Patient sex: M
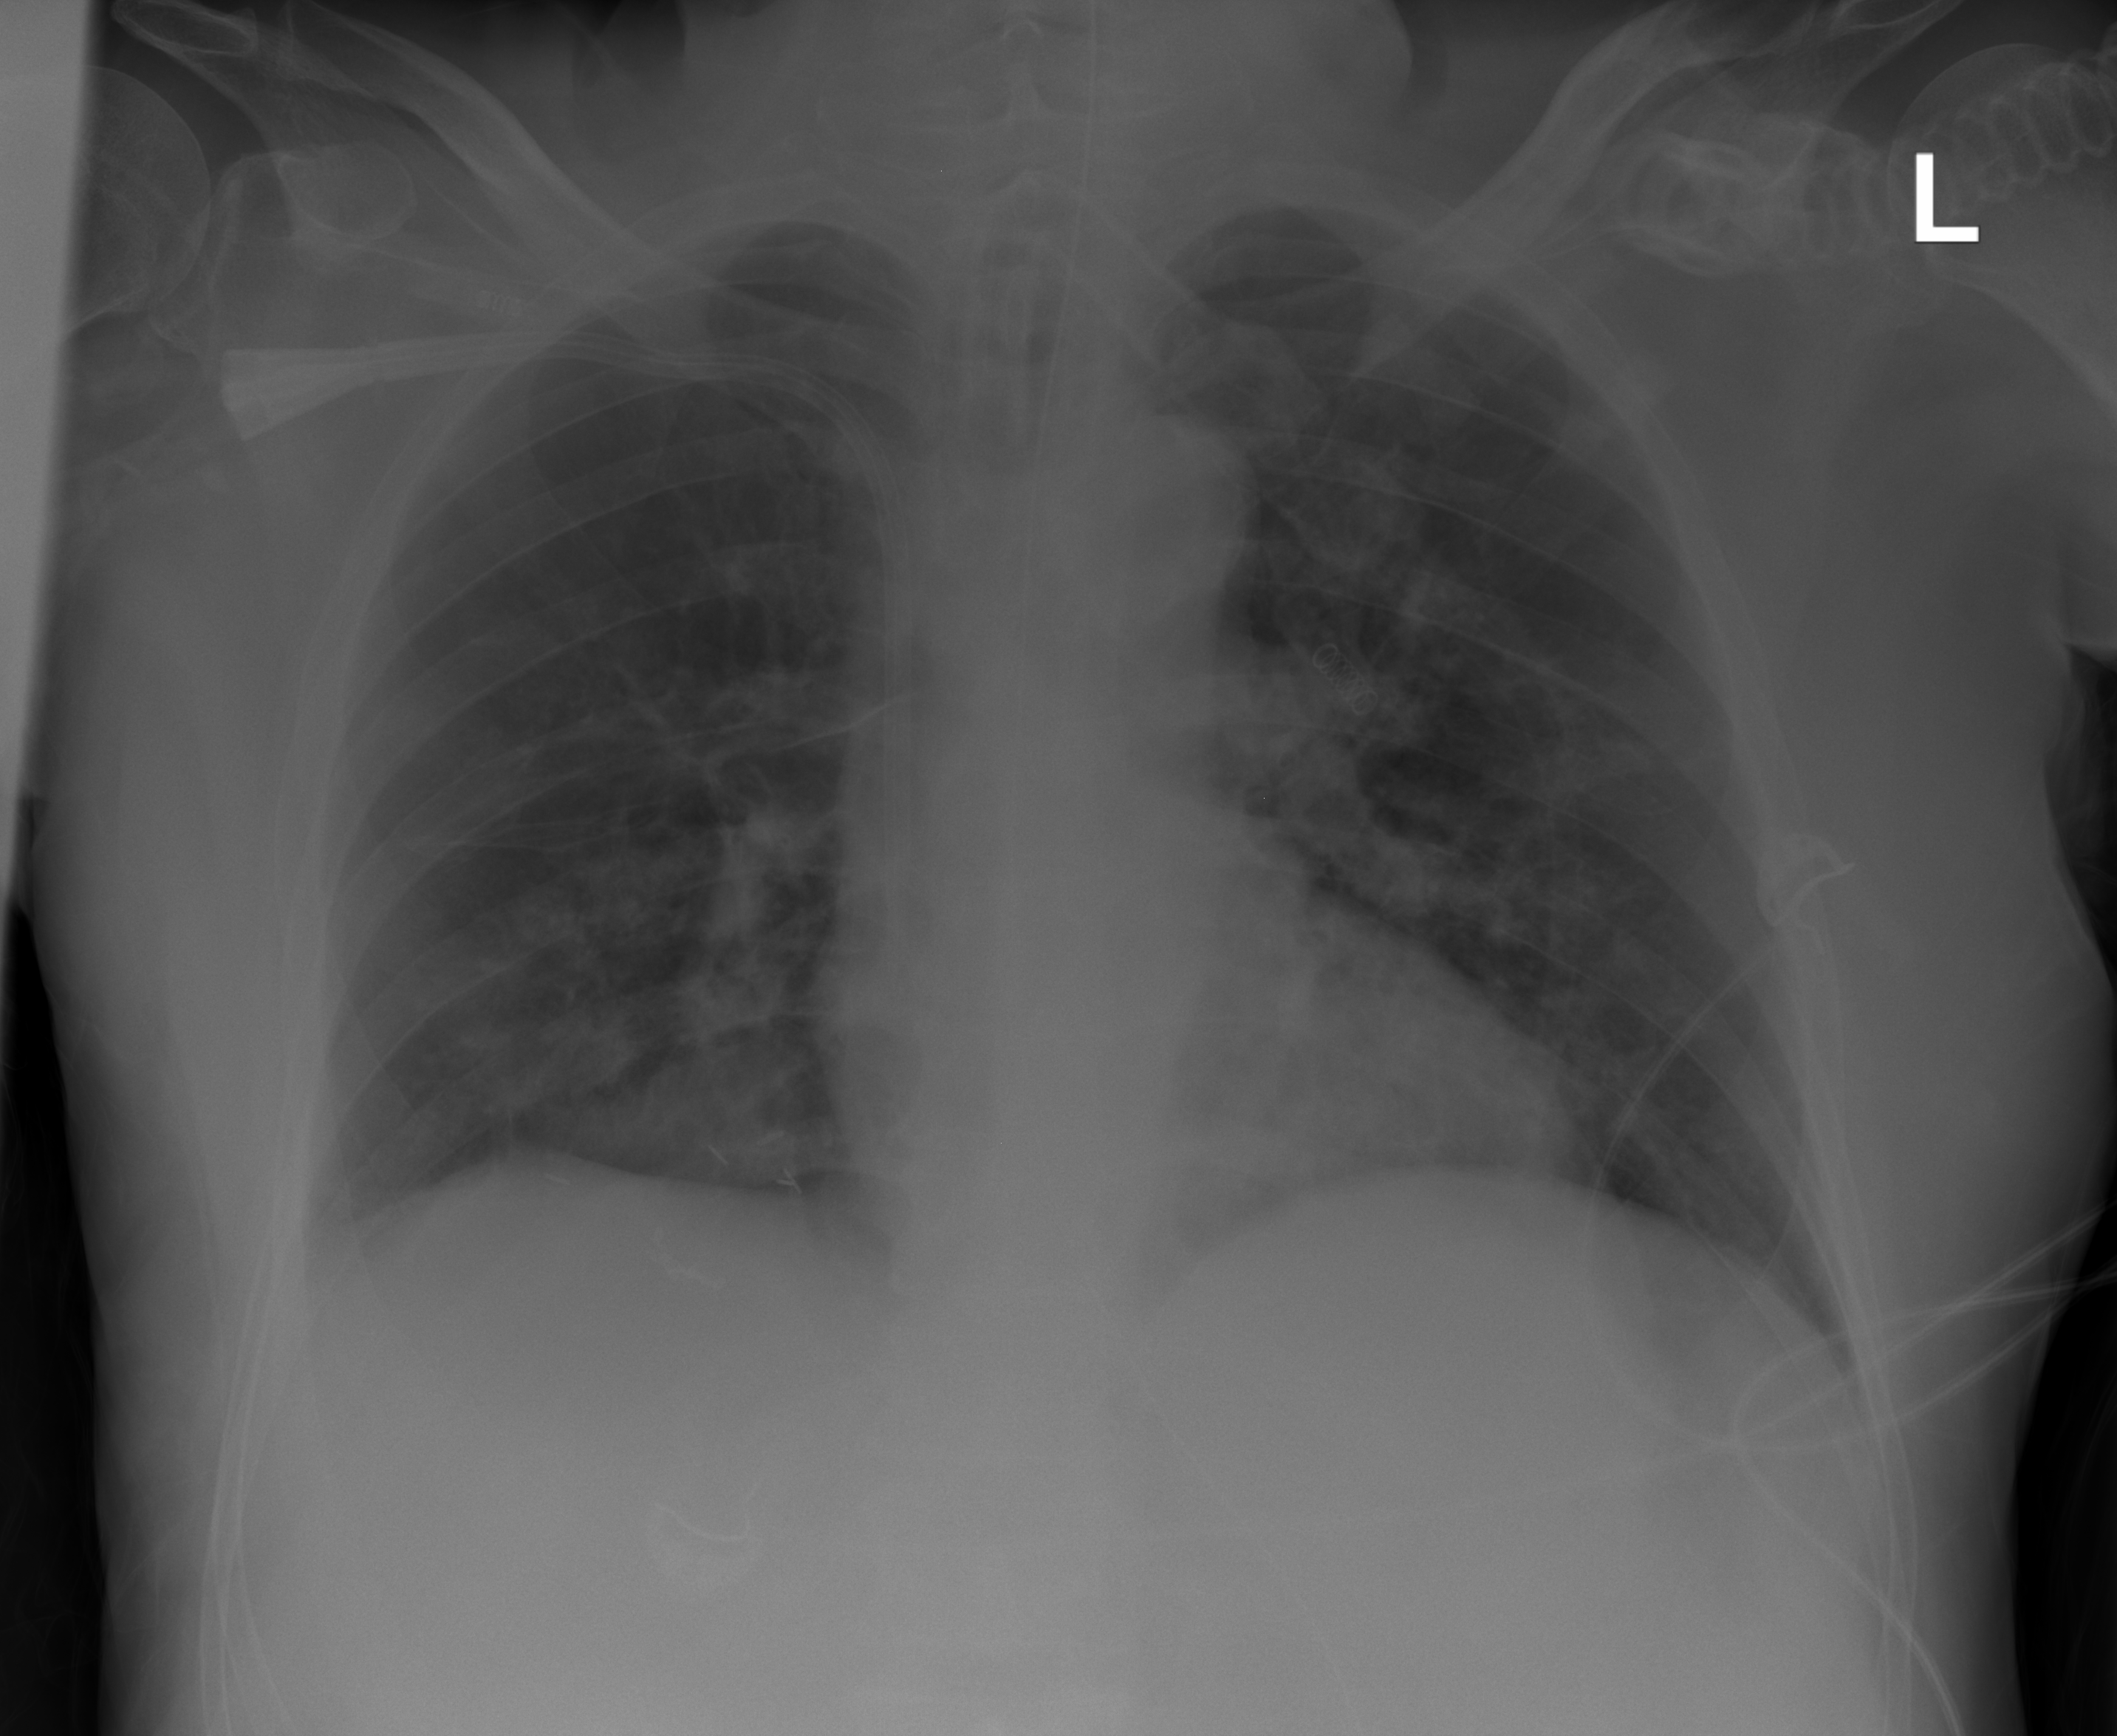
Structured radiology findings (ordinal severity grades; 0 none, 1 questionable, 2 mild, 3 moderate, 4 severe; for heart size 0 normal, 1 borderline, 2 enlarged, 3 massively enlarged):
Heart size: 2
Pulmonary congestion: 2
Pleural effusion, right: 0
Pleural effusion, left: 0
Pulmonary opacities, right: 2
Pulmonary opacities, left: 2
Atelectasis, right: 1
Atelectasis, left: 0